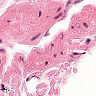
Metastatic tissue present: no